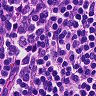
Metastatic tissue present: no